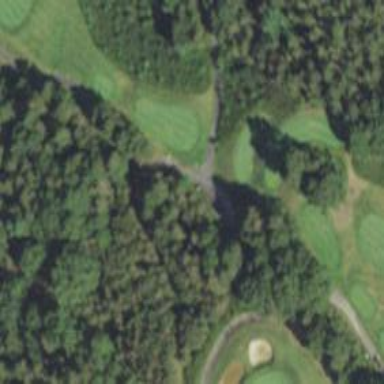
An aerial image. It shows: Path for golf carts.